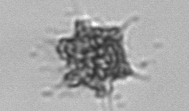
Label: Dictyocha